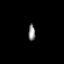
Tissue: skin
Cell type: Epithelial cells
Senescence score: 0.209
Nuclear area (px): 107
Mean DAPI intensity: 141.794